Interaction volume radius: 10 \u00c5
Interaction volume height: 10 \u00c5
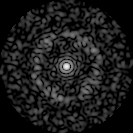
Disorder parameter: 0.8254